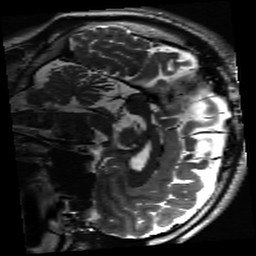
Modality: inplaneT2
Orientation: sagittal